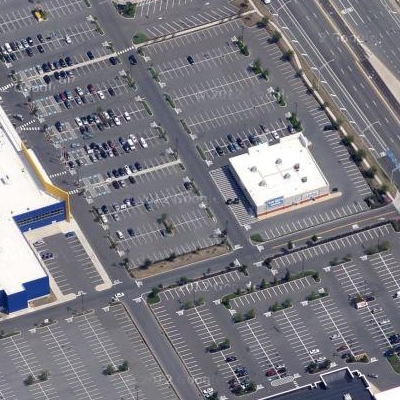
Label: gParking